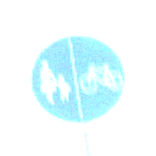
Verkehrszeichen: GetrennterRadUndGehwegRadwegRechts
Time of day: Midday
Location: Outdoor (Suburban)
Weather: PartlyCloudy
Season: NotSpecified
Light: Natural